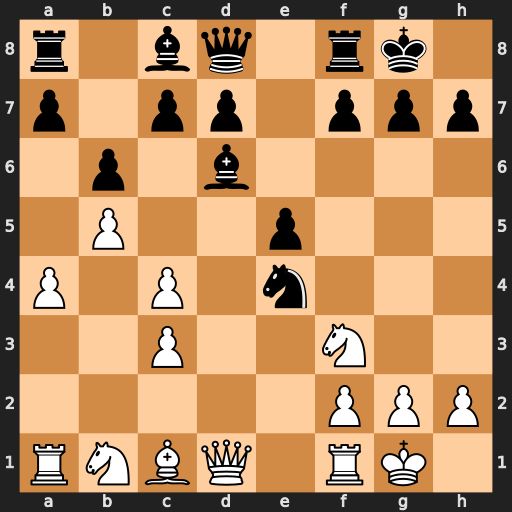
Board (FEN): r1bq1rk1/p1pp1ppp/1p1b4/1P2p3/P1P1n3/2P2N2/5PPP/RNBQ1RK1
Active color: w
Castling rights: -
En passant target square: -
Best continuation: Qd5 Nc5 Qxa8 Qf6 Qd5 Bb7 Qd1